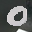
Label: 0